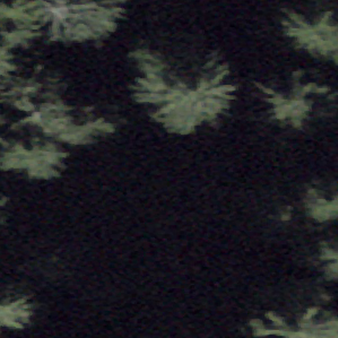
Label: other